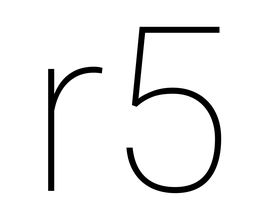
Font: Roboto_Thin